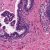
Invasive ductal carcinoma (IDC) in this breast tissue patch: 0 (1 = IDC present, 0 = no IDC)